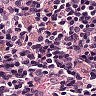
Metastatic tissue present: no